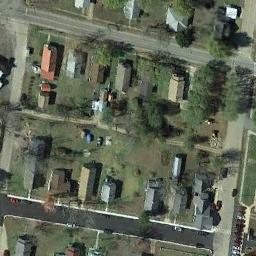
Label: residential